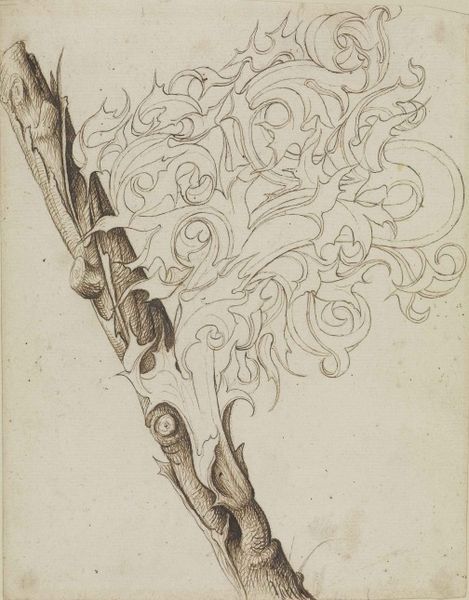
Titel: Krabben-Ornament (Blattkrabbe), unvollendet
Künstler: Anonym (15. Jh. D)
Standort: Karlsruhe
Institution: Staatliche Kunsthalle Karlsruhe
Schlagwörter: baum, blätter, feuer, weiß, ausschnitt, blumen, braun, holz, kreide, nase, schwarz, skizze, zeichnung, blüte, muster, ornament, alt, augen, ast, stamm, auge, blatt, pflanze, gotik, schräg, kreis, stock, ranken, papier, stab, studie, grafik, linien, bischof, kartusche, detail, dekor, floral, ornamente, tock, abstraktion, laviert, linie, zweig, detailliert, schraffur, strich, stilisiert, kreise, bleistift, entwurf, unvollendet, ranke, schnitzerei, studien, ornamental, diagonal, maserung, astloch, laubwerk, rinde, dornen, diagonale, zierde, hirtenstab, studium, unfertig, illusion, hirte, spiralen, abgeschnitten, fantasie, rötel, spirale, schnitzwerk, unruhig, wachsen, akanthus, zeichung, akanthusblätter, szizze, coloriert, kringel, kreidezeichnung, bischofsstab, borke, optische täuschung, tribal, bütten, capricci, paapier, zauberstab, ß, 1550, da vinchi, ebaum, blattzweig, ruínde, vverschlungen, deteils, bamboo